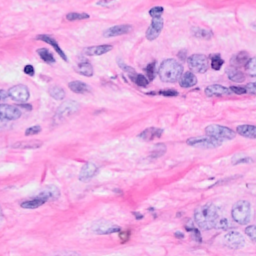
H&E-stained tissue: Breast